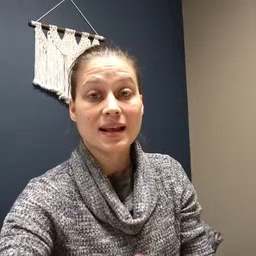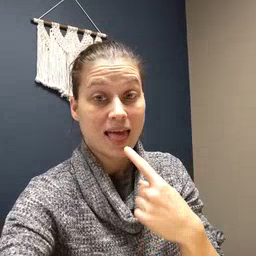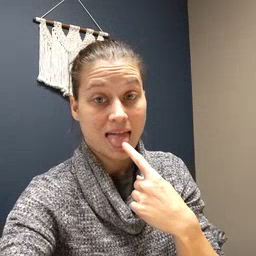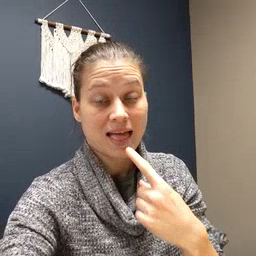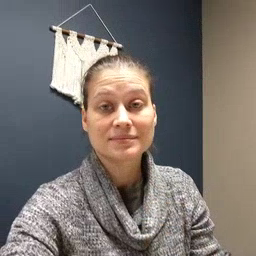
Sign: tongue